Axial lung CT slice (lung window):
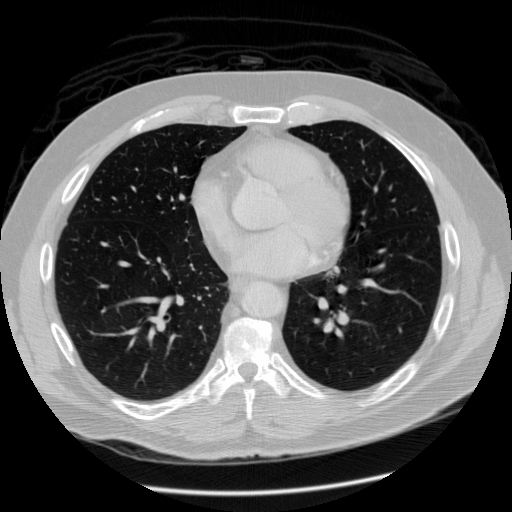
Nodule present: no